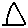
Label: triangle